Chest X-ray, AP view. Patient: 21 years old, sex M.
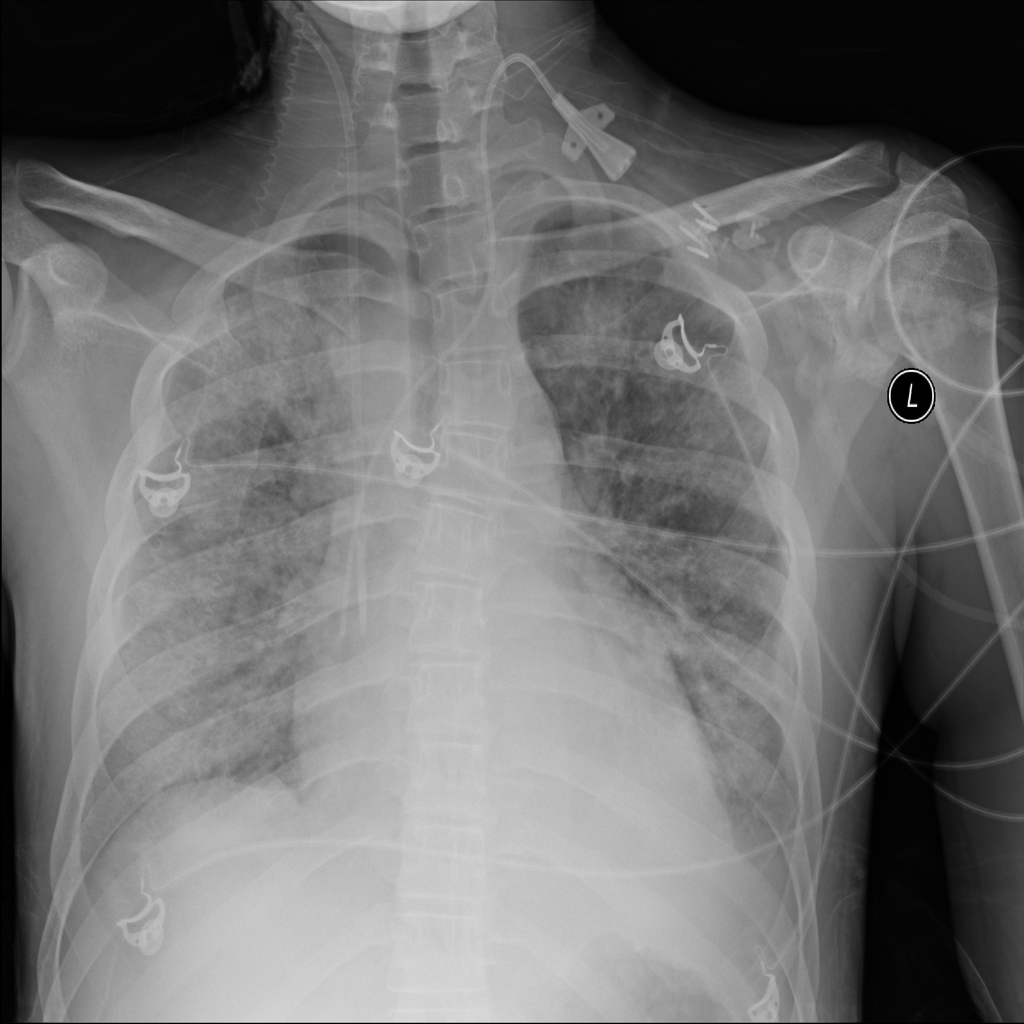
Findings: Infiltration